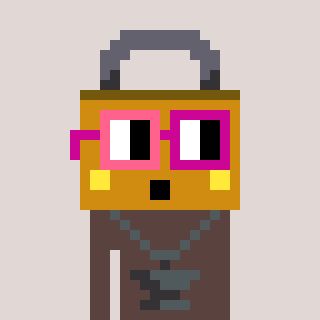
a pixel art character with square pink and red glasses, a lock-shaped head and a darkbrown-colored body on a warm background